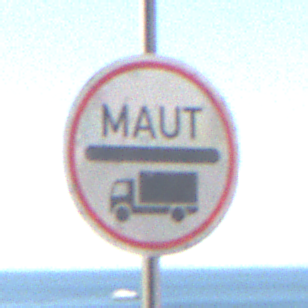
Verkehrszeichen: Mautpflicht
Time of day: MorningAfternoon
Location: Outdoor (Nature)
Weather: Clear
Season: NotSpecified
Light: Natural